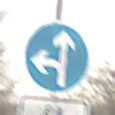
Verkehrszeichen: VorgeschriebeneFahrtrichtungGeradeausOderLinks
Zusatzzeichen unten: EinspurigeFahrzeugeFrei1
Umgebung: Outdoor, Nature
Tageszeit: Midday
Wetter: Overcast
Licht: Natural
Jahreszeit: NotSpecified
Kontrast: LowContrast